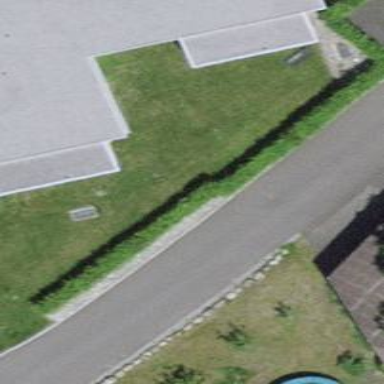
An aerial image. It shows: Hedge acting as barrier.